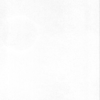
Label: dusty